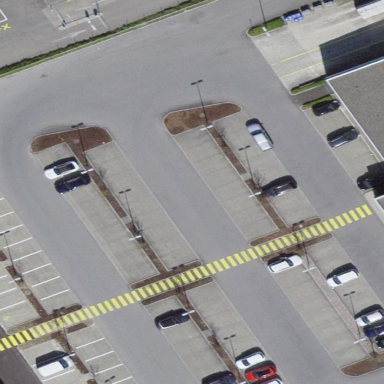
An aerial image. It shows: Parking area with surface.